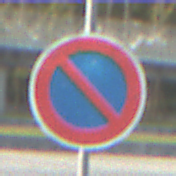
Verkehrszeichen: EingeschraenktesHalteverbot
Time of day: SunriseSunset
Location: Outdoor (Urban)
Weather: Clear
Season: NotSpecified
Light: Natural